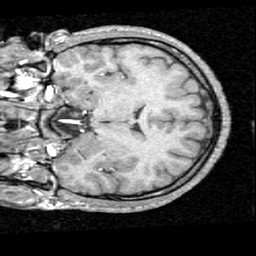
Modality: T1w
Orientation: coronal
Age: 20
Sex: male